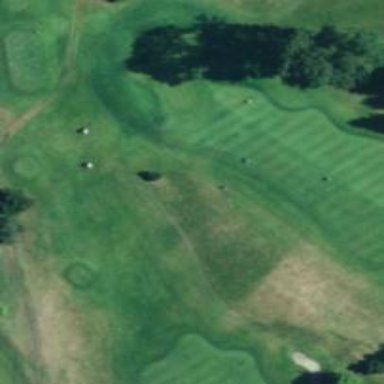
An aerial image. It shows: Rough grassy area used for golf.